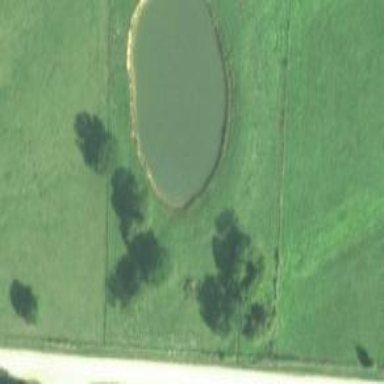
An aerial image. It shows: Peaceful pond surrounded by nature.